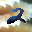
Label: 2